Question: Developing a java spring based API for the first time. These APIs will be POST and would take JSON as input. I must not be connecting all of the dots because there is an error message when I invoke the api call from my rest client.
pom.xml
'''
<dependency>
<groupId>com.fasterxml.jackson.core</groupId>
<artifactId>jackson-core</artifactId>
<version>2.5.3</version>
</dependency>
'''
Object to serialize from json
'''
public class PostCountry {
private String country;
public void setCountry(String country){
this.country=country;
}
public String getCountry() {
return country;
}
}
'''
Controller
'''
@RequestMapping(value = "/getCountries", method = RequestMethod.POST, consumes = "application/json")
public @ResponseBody String getCountries(PostCountry country) {
System.out.println(country.getCountry());
MapDAOImpl mapDAOImpl = (MapDAOImpl) appContext.getBean("mapDAOImpl");
System.out.println(mapDAOImpl.getCountries(country.getCountry()));
return "";
}
'''
Error message thrown in rest client
'''
<u>The server refused this request because the request entity is in a format not supported by the requested resource for the requested method.</u>
'''

error
'''
System.out.println(country.getCountry()); is null
'''
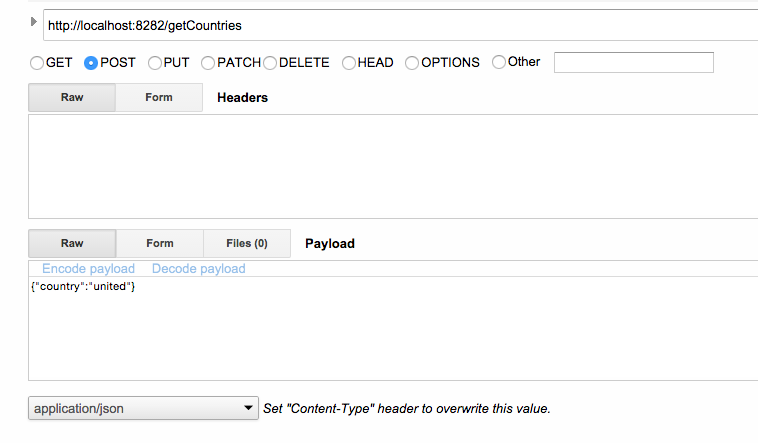
Answer: The issue was 2 fold. I needed to define some RequestMappingHandlerAdapter in the xml files.
'''
<bean class="org.springframework.web.servlet.mvc.method.annotation.RequestMappingHandlerAdapter">
<property name="messageConverters">
<list>
<bean class="org.springframework.http.converter.json.MappingJackson2HttpMessageConverter"/>
<bean class="org.springframework.http.converter.ByteArrayHttpMessageConverter"/>
<bean class="org.springframework.http.converter.xml.SourceHttpMessageConverter"/>
<bean class="org.springframework.http.converter.FormHttpMessageConverter"/>
<bean class="org.springframework.http.converter.StringHttpMessageConverter"/>
</list>
</property>
</bean>
'''
And define an empty constructor in the model
'''
public class PostCountry {
public String country;
public PostCountry() {}
public PostCountry(String country) {
this.country = country;
}
public void setCountry(String country){
this.country=country;
}
public String getCountry() {
return country;
}
}
@RequestMapping(value = "/getCountries"
, method = RequestMethod.POST
, consumes = "application/json"
, produces = "application/json")
@ResponseBody
@JsonIgnoreProperties(ignoreUnknown = true)
public ReturnCountries getCountries(@RequestBody PostCountry country) {
'''